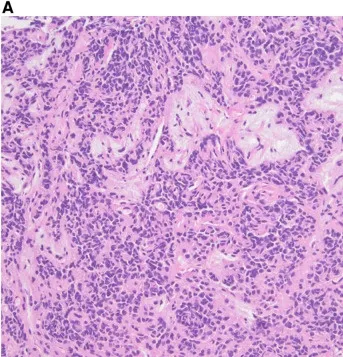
Histological examination showing characteristics of SPT: papillary structures.
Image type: pathology (h&e)